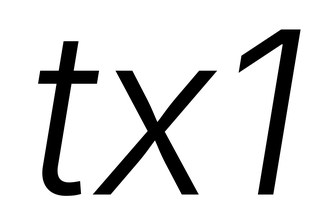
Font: Inter-Italic_Light_Italic